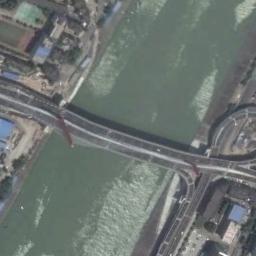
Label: bridge